Interaction volume radius: 5 \u00c5
Interaction volume height: 10 \u00c5
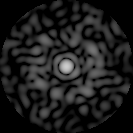
Disorder parameter: 0.9057